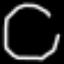
Label: octagon